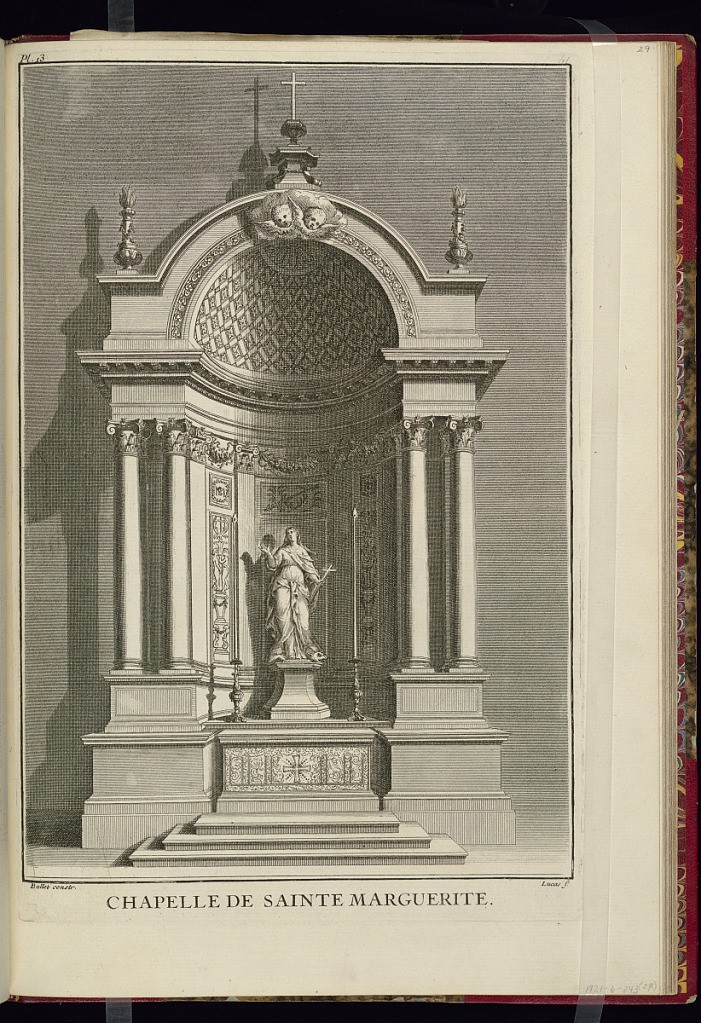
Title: CHAPELLE DE SAINTE MARGUERITE.
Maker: Jacques Bourlet, French, 1663–1740
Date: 1705-1742
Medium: Etching and engraving on laid paper
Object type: Print
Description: Image depicting the altar and statue of Sainte Marguerite in the church of Saint-Germain des Prés in Paris. The statue is the work of Brother Jacques Bourlet.